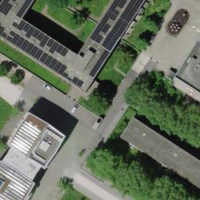
EUNIS habitat code: 54
Species observed at this site:
Fagus sylvatica